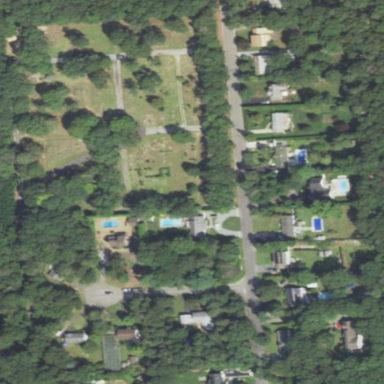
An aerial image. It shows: Cemetery.